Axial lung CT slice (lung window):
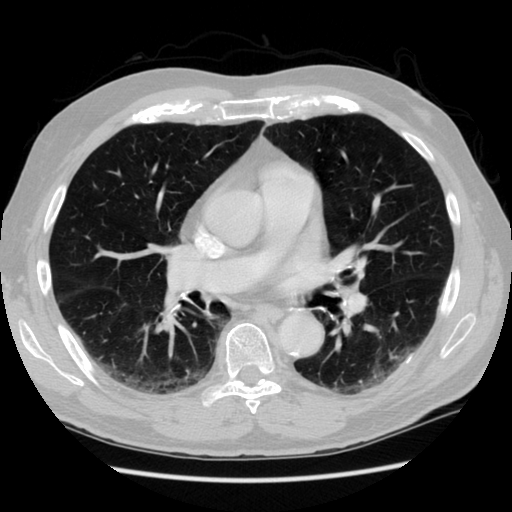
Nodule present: no